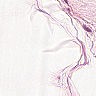
Metastatic tissue present: no